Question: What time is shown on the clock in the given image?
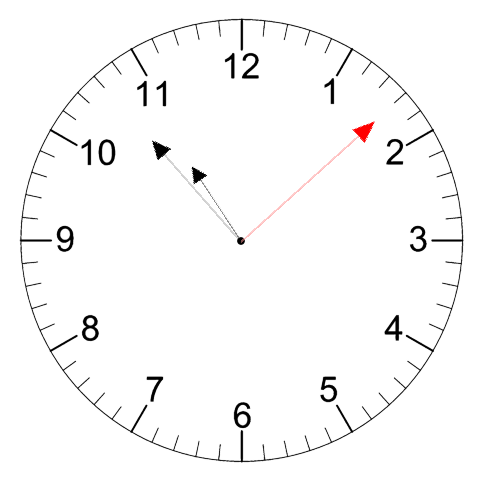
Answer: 10:53:08